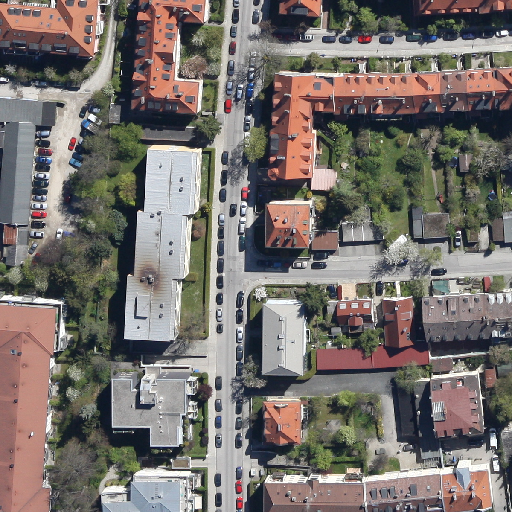
Referring expression: sidewalk